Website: lowes
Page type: billing-address
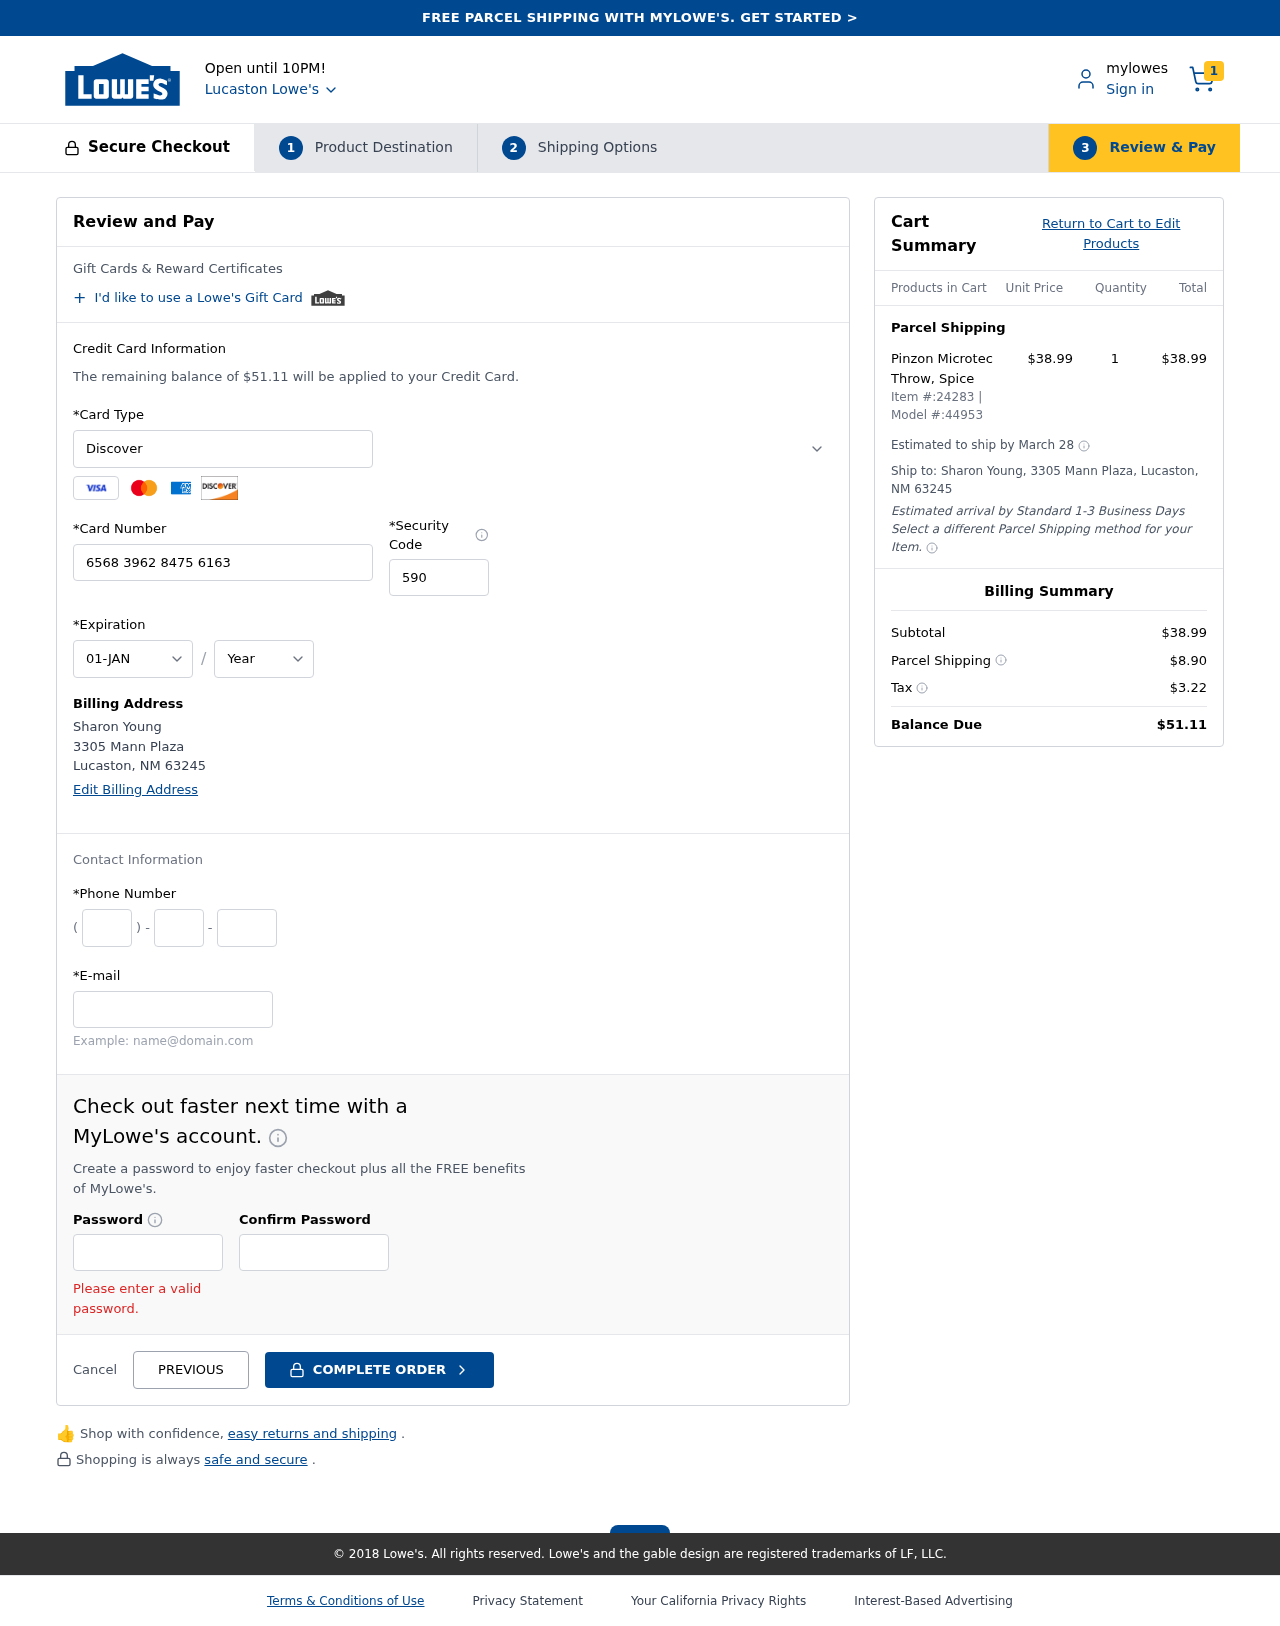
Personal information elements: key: PII_CARD_CVV
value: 590
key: PII_CARD_EXPIRY_MONTH
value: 01
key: PII_CARD_EXPIRY_YEAR
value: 27
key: PII_CARD_NUMBER
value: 6568 3962 8475 6163
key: PII_CARD_TYPE
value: Discover
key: PII_CITY
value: Lucaston
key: PII_CITY_STATE_ZIP
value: Lucaston, NM 63245
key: PII_EMAIL
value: sharon_young@gmail.com
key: PII_FULLNAME
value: Sharon Young
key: PII_PHONE_AREA
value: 428
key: PII_PHONE_PREFIX
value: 496
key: PII_PHONE_SUFFIX
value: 0876
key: PII_STREET
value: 3305 Mann Plaza
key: PII_FULLNAME2
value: Sharon Young
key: PII_STATE_ABBR
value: NM
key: PII_POSTCODE
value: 63245
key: PII_POSTCODE_FULL
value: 63245
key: PII_CITY_STATE
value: Lucaston, NM
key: PII_POSTCODE_NUMERIC
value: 63245
Product elements: key: PRODUCT1_NAME
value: Pinzon Microtec Throw, Spice
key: PRODUCT1_PRICE
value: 38.99
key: PRODUCT1_QUANTITY
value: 1
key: PRODUCT_ITEM_NUMBER
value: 24283
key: PRODUCT_MODEL_NUMBER
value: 44953
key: PRODUCT1_LINE_TOTAL
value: $38.99
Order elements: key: ORDER_NUM_ITEMS
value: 1
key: ORDER_TOTAL
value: $51.11
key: ORDER_SHIPPING_DATE
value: March 28
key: ORDER_SUBTOTAL
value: $38.99
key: ORDER_SHIPPING_COST
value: $8.90
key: ORDER_TAX
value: $3.22